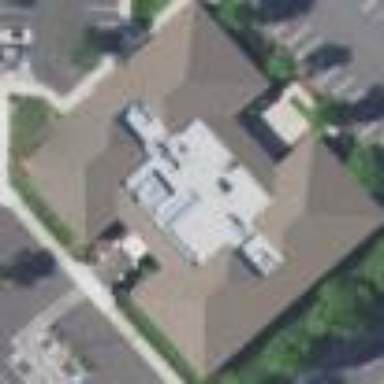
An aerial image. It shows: Clinic building providing healthcare services.